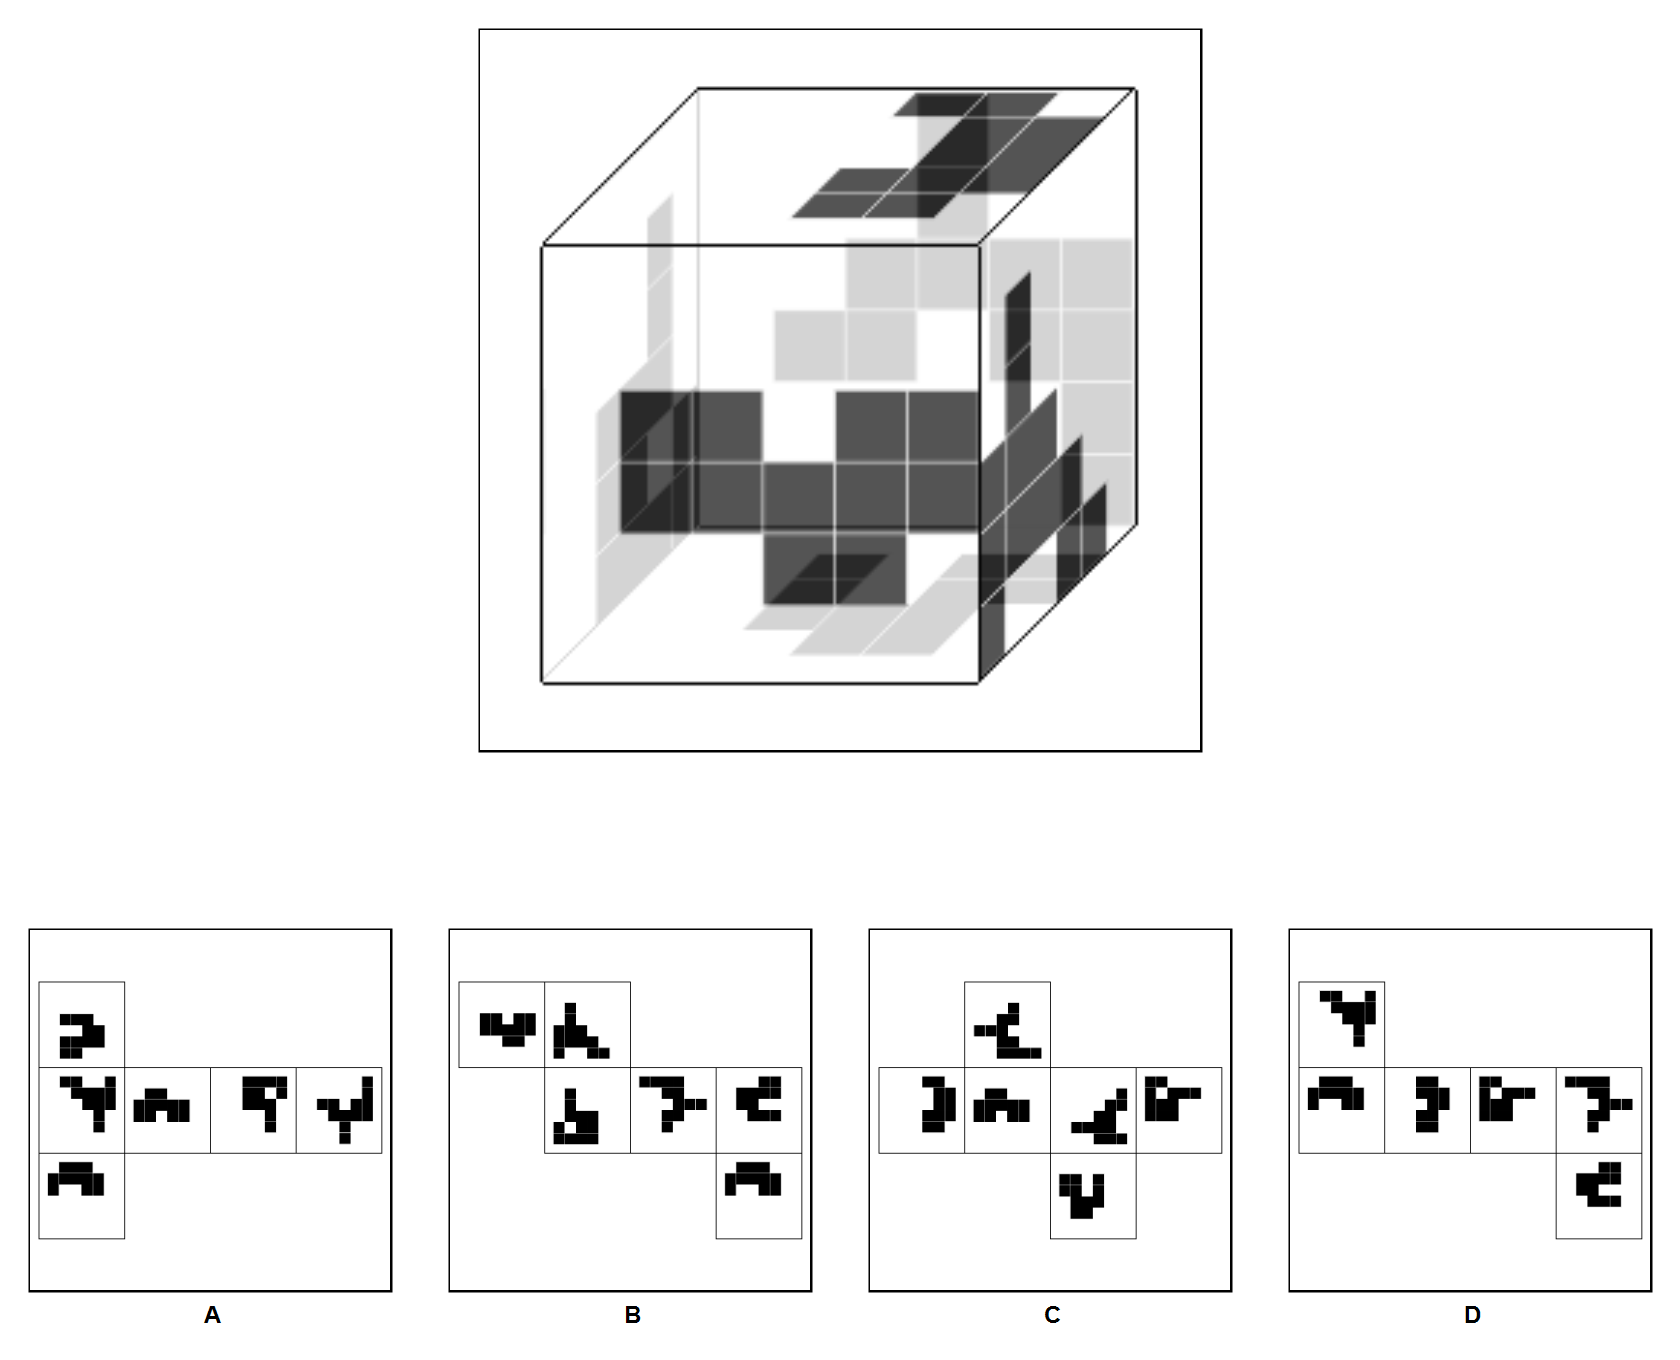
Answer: A